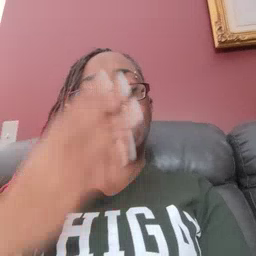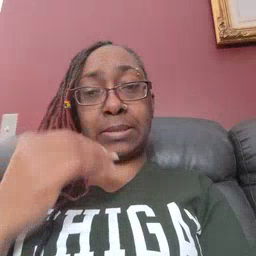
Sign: sleep